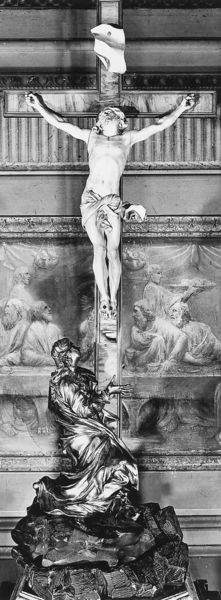
Titel: Kruzifix mit der Hl. Magdalena
Künstler: Antonio Raggi
Standort: Florenz, Palazzo Pitti, capella Palatina (EU - I - Toskana)
Schlagwörter: felsen, weiß, wunde, frau, grau, holz, schwarz, tuch, arme, stein, tod, tot, trauer, hände, kirche, figur, statue, füße, inschrift, nägel, fotografie, schild, hängen, zettel, kreuz, haufen, schwarz weiß, kupfer, knien, darstellung, altar, verzweiflung, christus, jesus, kreuzigung, sterben, leiden, kruzifix, heiliger, maria, magdalena, maria magdalena, reliquie, dornenkrone, christi, gekreuzigter, passion, inri, verurteilung, körperlichkeit, viernageltypus, am kreuz, christus und johannes, viernagel, zwei nagel kreuz